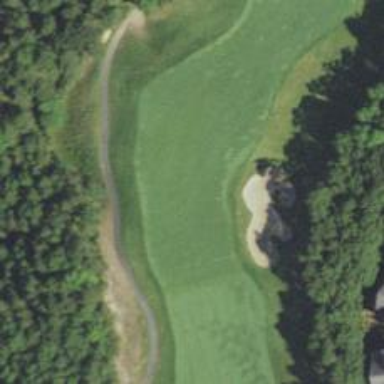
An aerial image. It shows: Golf hole.